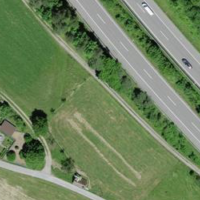
EUNIS habitat code: 57
Species observed at this site:
Corvus frugilegus
Buteo buteo